Aerial crown-view tile of a tropical tree (Barro Colorado Island, Panama), acquired 20250616:
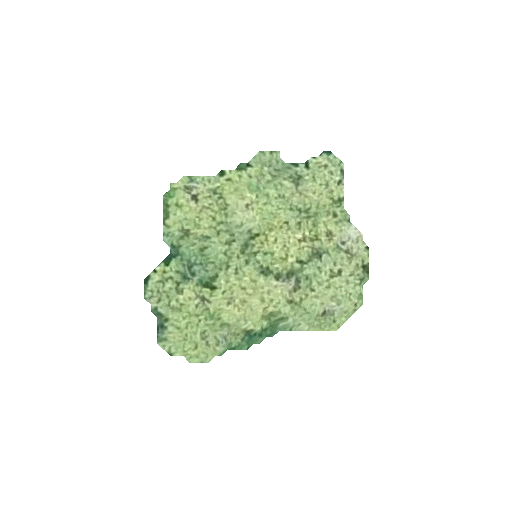
Species: Cordia bicolor
GBIF accepted scientific name: Cordia bicolor
Crown area: 50.141 m²